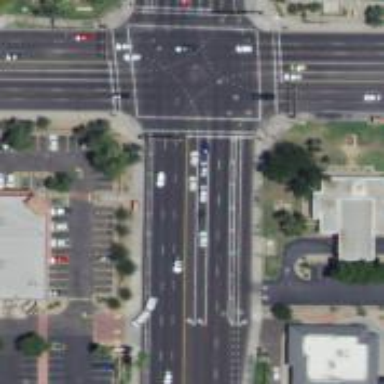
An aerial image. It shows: Solid stop line on the road.